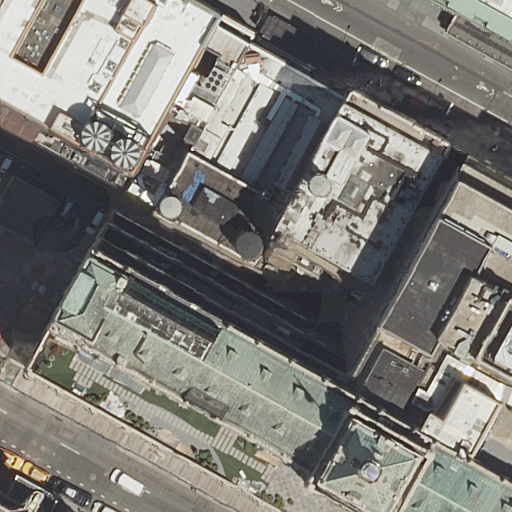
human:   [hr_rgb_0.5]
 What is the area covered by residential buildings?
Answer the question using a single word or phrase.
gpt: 1826m2

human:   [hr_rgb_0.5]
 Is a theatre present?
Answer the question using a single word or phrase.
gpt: yes

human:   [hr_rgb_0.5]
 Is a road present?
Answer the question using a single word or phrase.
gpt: yes

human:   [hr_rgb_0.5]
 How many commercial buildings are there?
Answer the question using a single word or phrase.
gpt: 1

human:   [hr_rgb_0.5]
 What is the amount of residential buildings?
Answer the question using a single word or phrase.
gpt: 3

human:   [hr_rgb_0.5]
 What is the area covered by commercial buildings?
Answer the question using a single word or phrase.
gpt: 4253m2

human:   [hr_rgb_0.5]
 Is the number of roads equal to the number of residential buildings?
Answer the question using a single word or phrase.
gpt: no

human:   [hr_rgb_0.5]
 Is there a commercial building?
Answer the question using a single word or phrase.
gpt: yes

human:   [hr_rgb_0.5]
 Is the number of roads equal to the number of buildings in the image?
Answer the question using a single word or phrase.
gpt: no

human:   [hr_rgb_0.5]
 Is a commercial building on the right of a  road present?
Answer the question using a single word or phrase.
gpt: no

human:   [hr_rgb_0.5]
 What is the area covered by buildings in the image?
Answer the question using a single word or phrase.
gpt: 8152m2

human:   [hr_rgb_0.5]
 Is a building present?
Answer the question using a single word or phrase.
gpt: yes

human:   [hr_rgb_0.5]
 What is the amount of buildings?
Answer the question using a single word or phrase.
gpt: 7

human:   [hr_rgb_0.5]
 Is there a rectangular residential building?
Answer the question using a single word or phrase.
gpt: yes

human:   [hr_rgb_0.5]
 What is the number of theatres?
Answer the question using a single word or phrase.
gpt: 3

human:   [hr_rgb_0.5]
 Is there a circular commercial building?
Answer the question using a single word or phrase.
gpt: no

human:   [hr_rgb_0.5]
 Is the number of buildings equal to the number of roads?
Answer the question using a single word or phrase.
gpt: no

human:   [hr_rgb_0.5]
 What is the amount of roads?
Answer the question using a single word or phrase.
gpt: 2

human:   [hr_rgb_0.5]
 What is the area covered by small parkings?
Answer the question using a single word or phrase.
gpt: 0m2

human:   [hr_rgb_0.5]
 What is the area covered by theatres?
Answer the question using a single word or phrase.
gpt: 2073m2

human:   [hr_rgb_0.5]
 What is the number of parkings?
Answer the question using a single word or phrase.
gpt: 1

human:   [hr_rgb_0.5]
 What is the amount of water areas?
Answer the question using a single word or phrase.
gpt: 0

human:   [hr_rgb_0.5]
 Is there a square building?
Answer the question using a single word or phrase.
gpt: no

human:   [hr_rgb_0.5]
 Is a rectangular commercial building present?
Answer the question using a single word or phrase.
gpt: no

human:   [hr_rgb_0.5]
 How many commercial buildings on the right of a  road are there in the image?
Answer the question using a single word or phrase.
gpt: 0

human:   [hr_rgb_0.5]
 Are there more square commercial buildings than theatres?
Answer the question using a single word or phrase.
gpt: no

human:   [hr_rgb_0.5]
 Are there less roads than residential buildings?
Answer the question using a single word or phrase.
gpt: yes

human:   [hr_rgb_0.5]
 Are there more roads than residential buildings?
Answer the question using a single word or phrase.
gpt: no

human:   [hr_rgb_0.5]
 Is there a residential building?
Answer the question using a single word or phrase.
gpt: yes

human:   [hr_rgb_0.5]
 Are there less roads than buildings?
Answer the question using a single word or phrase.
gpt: yes

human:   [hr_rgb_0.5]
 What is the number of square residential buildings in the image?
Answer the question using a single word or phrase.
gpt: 0

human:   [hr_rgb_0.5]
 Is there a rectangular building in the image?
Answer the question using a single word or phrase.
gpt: yes

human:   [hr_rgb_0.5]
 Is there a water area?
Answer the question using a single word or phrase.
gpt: no

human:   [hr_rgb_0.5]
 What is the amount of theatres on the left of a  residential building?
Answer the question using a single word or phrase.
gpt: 2

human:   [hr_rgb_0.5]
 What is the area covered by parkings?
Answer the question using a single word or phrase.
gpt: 739m2

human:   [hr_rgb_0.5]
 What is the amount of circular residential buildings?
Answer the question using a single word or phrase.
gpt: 0

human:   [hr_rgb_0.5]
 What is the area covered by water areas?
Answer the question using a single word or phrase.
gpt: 0m2

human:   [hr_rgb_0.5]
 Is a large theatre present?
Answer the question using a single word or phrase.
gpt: yes

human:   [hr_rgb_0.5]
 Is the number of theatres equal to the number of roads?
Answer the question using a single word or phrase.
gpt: no

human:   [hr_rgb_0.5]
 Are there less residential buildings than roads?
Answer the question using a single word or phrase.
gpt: no

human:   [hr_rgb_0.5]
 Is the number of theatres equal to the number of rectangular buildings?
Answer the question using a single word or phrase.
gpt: no

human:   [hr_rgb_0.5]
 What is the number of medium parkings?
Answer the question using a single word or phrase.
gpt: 0

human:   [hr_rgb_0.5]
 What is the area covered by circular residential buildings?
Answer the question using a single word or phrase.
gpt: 0m2

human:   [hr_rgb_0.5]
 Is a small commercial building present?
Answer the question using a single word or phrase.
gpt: no

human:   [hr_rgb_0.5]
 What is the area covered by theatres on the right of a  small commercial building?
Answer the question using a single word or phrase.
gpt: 0m2

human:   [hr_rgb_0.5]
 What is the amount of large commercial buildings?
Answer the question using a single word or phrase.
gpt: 1

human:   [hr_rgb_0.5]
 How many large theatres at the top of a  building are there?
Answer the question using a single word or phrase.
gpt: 1

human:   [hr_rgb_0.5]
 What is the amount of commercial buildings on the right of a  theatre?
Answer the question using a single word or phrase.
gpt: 0

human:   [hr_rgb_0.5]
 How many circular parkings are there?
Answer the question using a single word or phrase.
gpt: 0

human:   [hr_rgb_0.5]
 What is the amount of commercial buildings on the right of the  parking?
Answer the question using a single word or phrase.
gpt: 0

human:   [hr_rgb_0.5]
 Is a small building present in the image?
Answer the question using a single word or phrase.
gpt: yes

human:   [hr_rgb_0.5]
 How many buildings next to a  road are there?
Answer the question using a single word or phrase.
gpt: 7

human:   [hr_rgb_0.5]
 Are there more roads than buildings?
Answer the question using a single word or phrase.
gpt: no

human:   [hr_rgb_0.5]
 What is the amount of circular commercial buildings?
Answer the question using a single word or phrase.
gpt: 0

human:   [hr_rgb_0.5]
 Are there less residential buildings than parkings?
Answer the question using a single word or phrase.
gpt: no

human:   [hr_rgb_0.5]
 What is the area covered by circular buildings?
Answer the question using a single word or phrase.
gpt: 0m2

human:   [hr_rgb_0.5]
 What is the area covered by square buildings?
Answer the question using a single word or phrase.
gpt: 0m2

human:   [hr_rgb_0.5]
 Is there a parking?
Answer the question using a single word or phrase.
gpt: yes

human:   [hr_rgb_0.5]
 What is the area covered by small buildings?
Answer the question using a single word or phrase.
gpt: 16m2

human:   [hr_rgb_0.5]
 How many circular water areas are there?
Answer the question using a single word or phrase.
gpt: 0

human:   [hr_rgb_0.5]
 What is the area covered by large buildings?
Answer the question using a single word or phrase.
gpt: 7266m2

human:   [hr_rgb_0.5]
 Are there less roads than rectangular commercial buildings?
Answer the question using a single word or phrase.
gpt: no

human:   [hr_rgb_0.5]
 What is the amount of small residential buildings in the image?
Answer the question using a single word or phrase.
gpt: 1

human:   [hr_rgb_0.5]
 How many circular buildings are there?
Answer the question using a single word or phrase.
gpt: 0